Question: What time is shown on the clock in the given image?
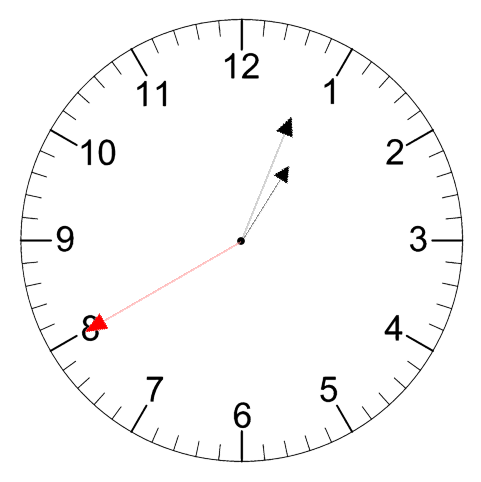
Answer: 01:03:40